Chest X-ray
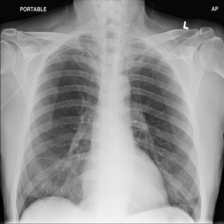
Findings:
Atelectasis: negative
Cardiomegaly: negative
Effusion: negative
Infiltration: negative
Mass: negative
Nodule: negative
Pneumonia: negative
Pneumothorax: negative
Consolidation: negative
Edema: negative
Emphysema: negative
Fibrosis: negative
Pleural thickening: negative
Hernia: negative